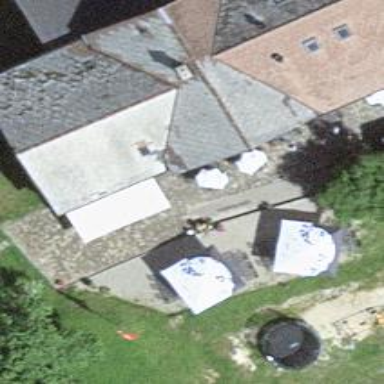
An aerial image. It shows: Restaurant building.